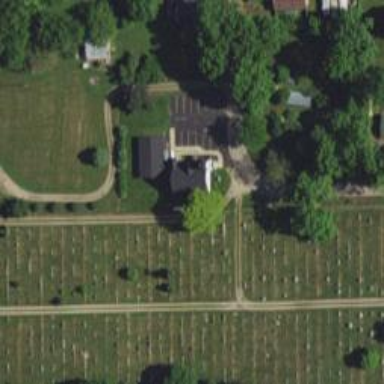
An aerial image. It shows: Cemetery.